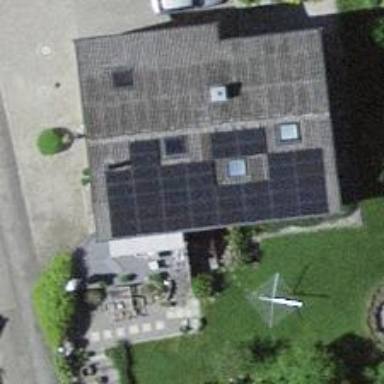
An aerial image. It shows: Solar power generator utilizing photovoltaic technology with solar photovoltaic panels.